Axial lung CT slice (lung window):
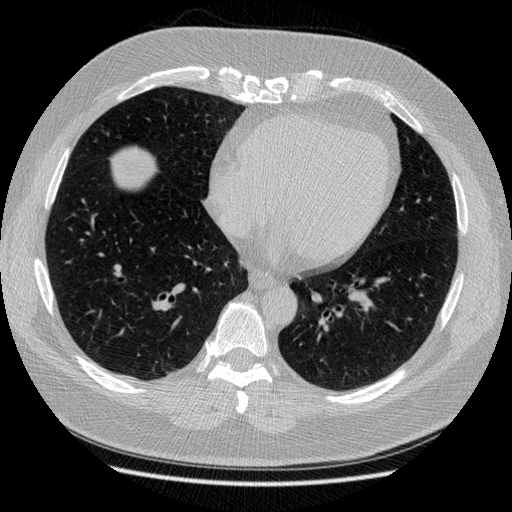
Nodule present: no